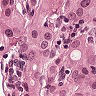
Metastatic tissue present: yes